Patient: sex M, age 26
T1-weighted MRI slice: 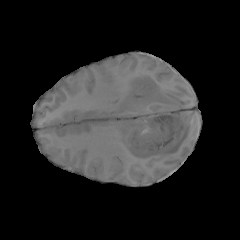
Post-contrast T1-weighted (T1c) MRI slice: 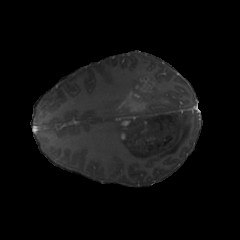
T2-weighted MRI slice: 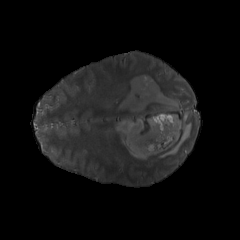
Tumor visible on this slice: yes
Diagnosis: Astrocytoma, IDH-mutant
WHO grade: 4